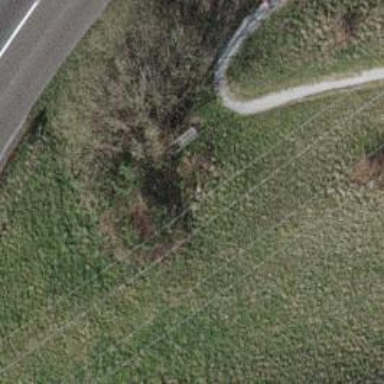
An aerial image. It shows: Bench.